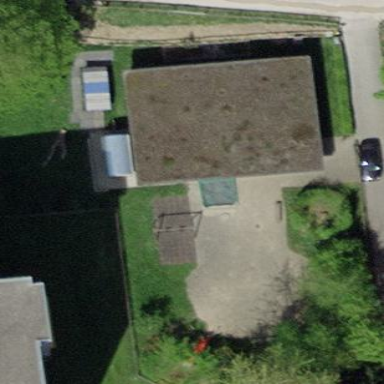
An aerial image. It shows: Kindergarten.